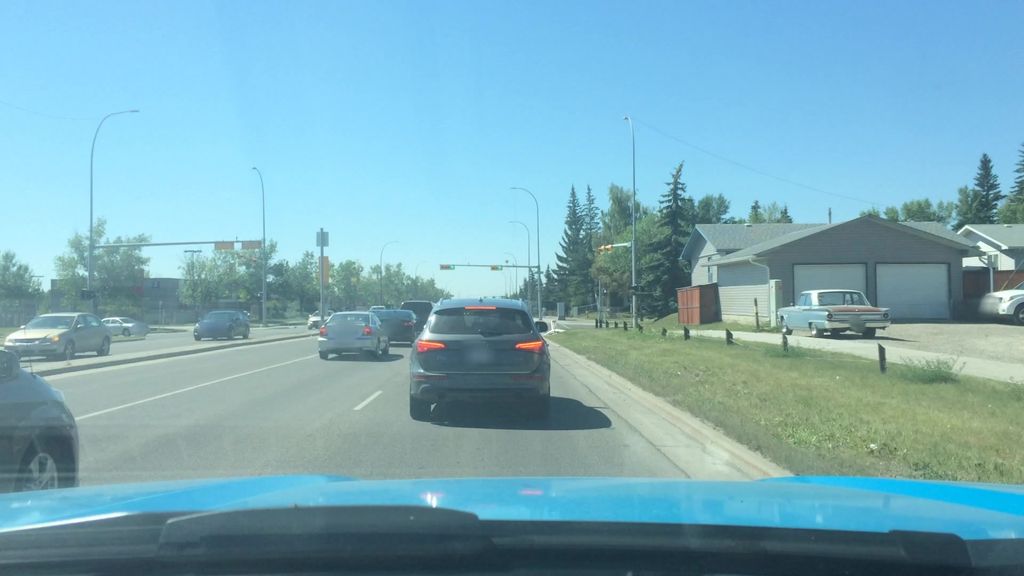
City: calgary